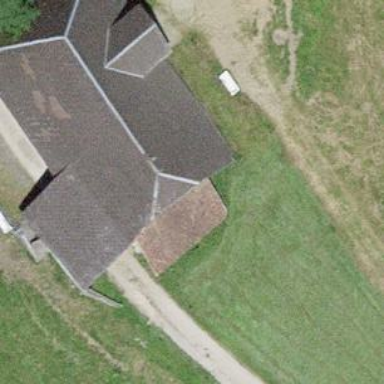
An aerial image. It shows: Barn.